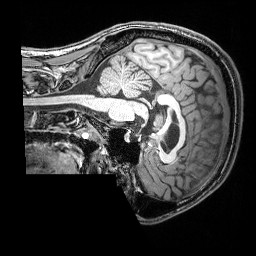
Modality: T1w
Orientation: sagittal
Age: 21
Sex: male
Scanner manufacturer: siemens
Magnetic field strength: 3 T
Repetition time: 2.53 s
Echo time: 0.00388 s